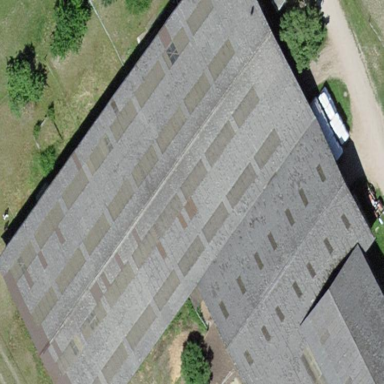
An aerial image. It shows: Building with tile roof.